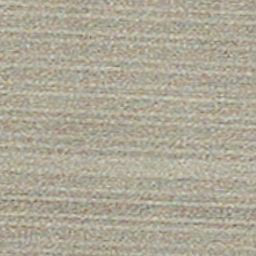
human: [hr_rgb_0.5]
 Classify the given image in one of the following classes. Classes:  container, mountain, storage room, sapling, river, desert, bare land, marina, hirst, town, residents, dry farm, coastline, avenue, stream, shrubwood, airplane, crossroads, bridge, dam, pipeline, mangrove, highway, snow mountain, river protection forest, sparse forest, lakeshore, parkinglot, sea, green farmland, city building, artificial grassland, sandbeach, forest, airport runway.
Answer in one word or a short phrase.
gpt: dry farm